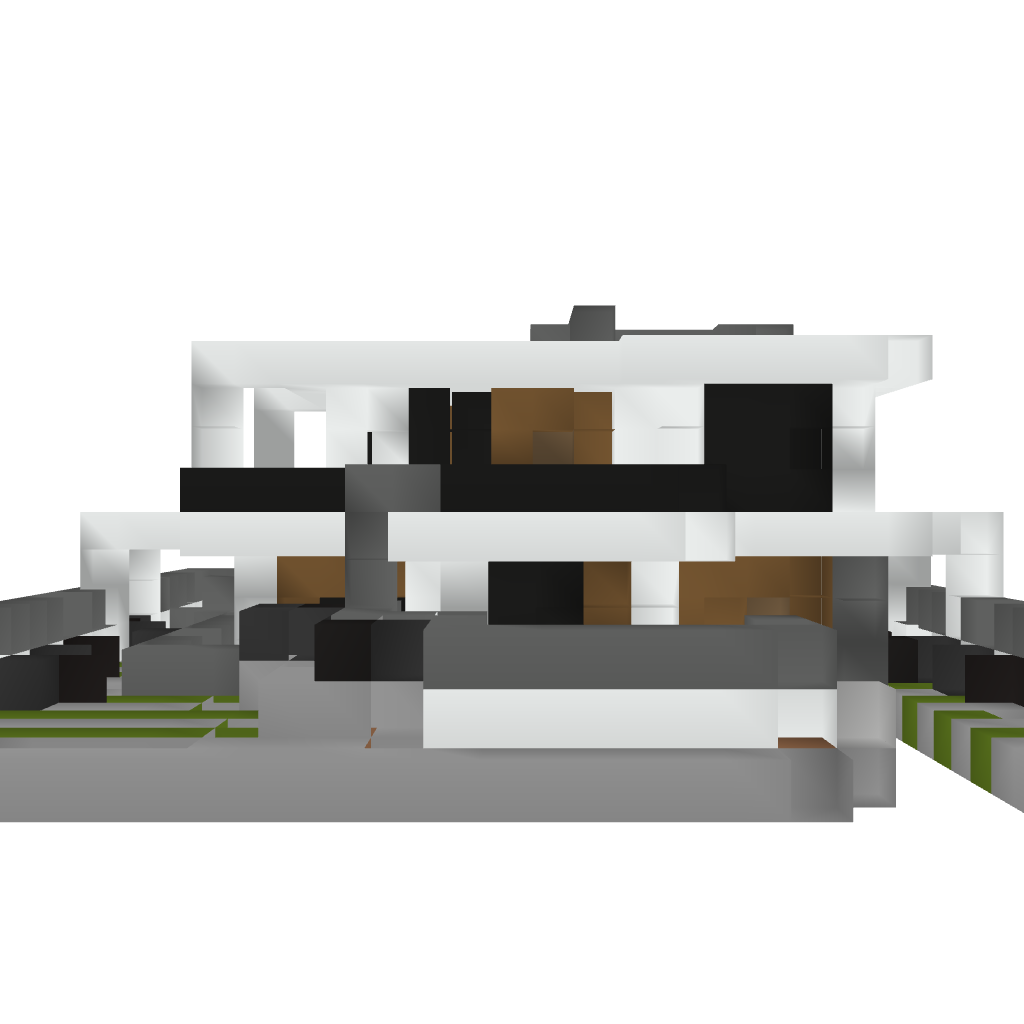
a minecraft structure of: Modern House #1 (By Ecl1pse8) 1.7.2